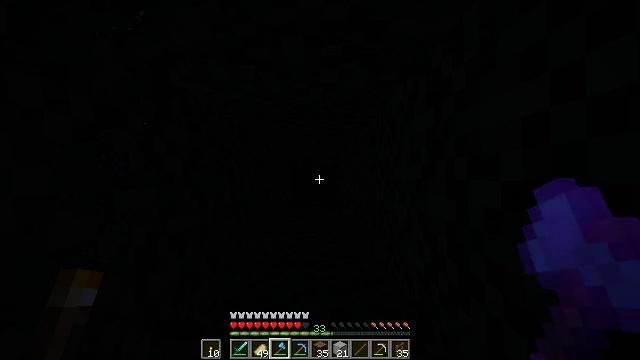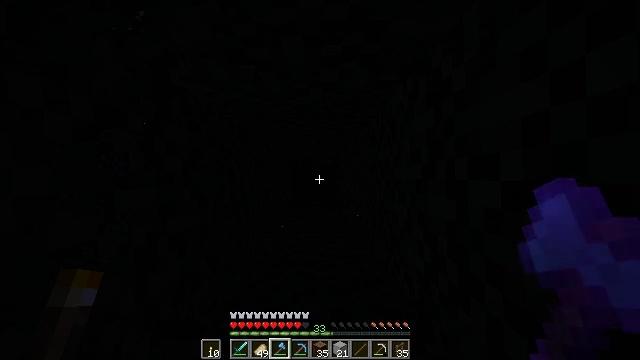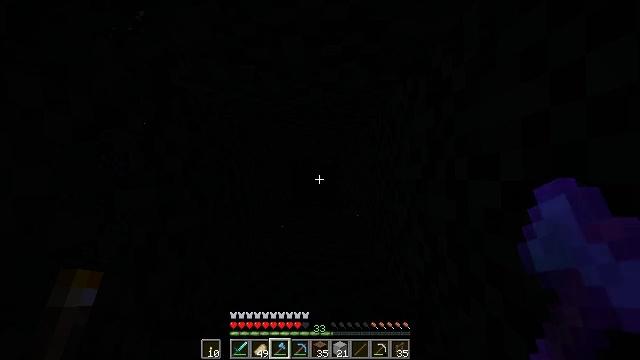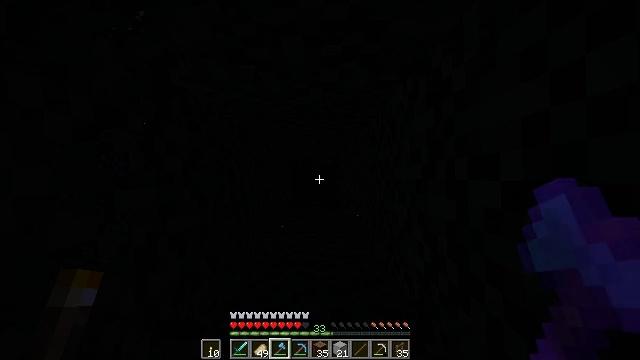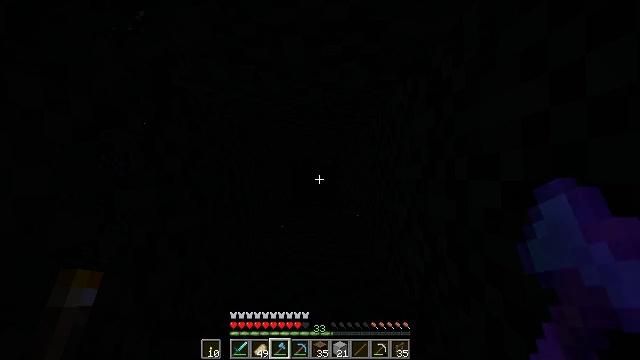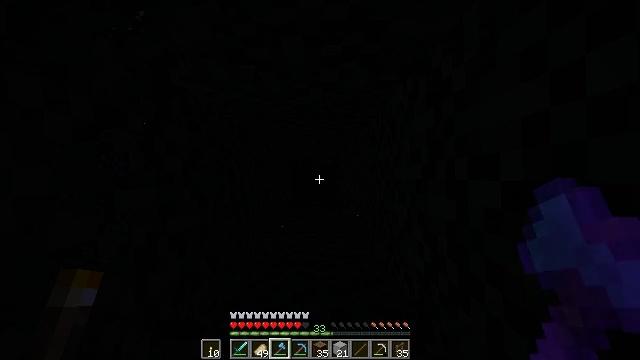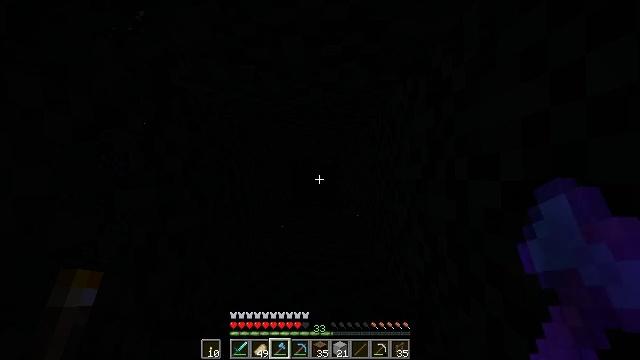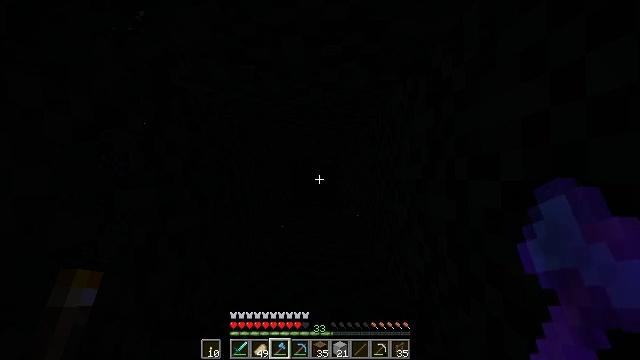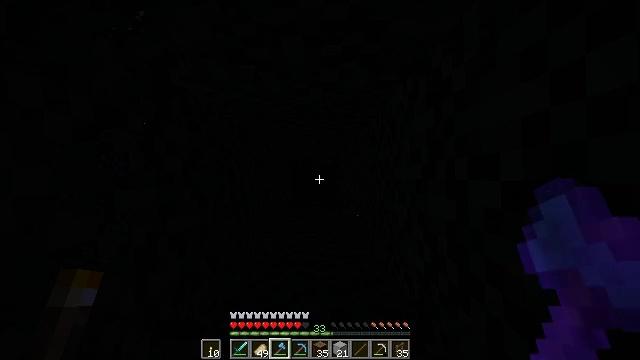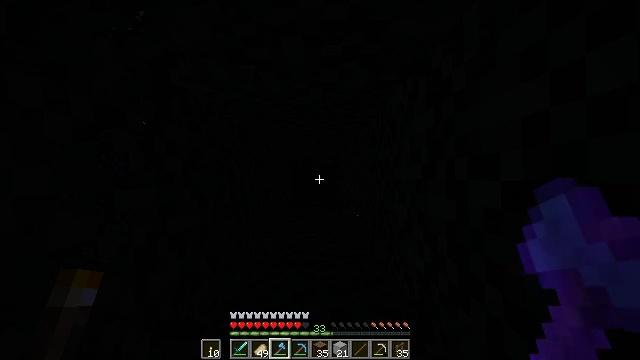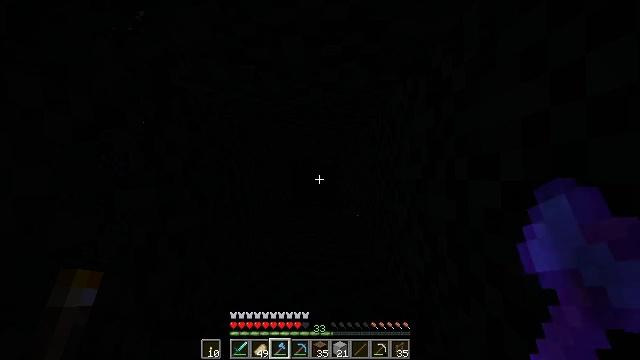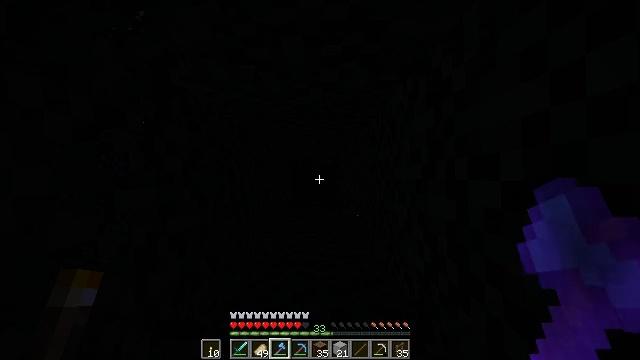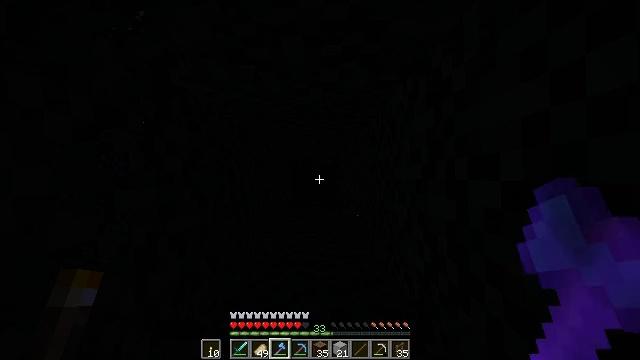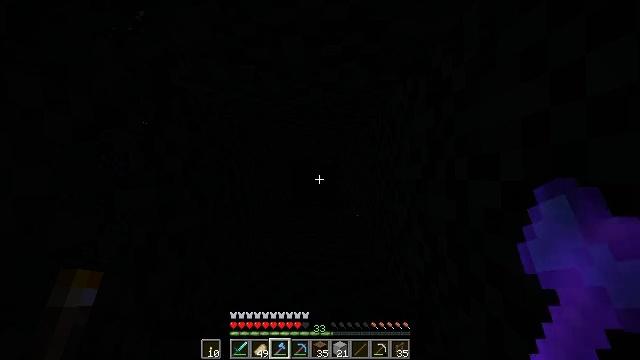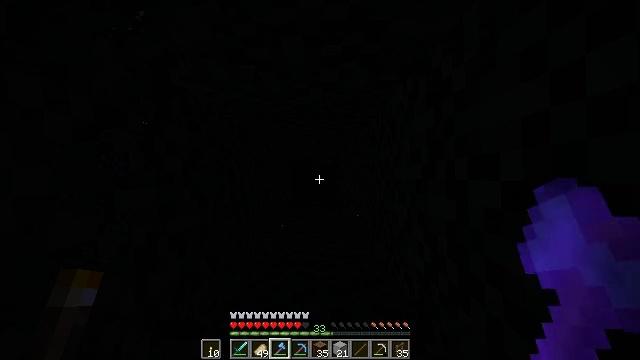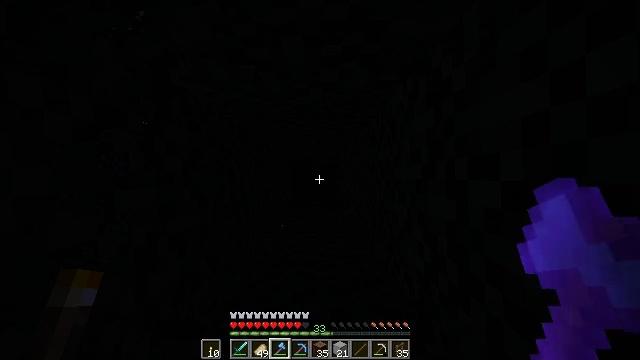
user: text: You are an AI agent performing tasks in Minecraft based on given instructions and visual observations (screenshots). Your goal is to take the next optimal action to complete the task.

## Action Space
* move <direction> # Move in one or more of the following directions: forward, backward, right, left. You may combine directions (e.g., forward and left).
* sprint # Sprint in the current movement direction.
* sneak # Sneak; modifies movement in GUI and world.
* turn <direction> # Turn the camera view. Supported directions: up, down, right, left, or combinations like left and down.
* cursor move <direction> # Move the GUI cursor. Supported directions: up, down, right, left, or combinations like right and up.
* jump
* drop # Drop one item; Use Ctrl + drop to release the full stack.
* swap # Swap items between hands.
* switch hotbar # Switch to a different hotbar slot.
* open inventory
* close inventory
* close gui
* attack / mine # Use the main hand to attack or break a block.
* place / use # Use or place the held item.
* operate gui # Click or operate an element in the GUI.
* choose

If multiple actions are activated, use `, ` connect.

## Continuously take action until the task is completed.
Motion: motion action
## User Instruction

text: Disassemble the brown bed.
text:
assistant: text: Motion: no_op
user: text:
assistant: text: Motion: no_op
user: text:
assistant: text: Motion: no_op
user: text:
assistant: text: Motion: no_op
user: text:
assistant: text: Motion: no_op
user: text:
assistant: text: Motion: no_op
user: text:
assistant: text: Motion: no_op
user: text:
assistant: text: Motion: no_op
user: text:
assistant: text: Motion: no_op
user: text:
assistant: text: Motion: no_op
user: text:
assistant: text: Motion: no_op
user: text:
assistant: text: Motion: no_op
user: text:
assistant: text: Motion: no_op
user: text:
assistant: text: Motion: no_op
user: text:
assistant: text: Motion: no_op
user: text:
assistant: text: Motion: no_op
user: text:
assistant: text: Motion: no_op
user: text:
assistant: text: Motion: no_op
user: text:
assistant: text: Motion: no_op
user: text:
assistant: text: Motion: no_op
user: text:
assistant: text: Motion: no_op
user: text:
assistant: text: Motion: no_op
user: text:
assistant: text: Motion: no_op
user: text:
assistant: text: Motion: no_op
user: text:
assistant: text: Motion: no_op
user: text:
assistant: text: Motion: no_op
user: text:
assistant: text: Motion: no_op
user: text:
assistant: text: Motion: no_op
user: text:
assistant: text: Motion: no_op
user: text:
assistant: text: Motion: no_op